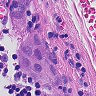
Metastatic tissue present: yes